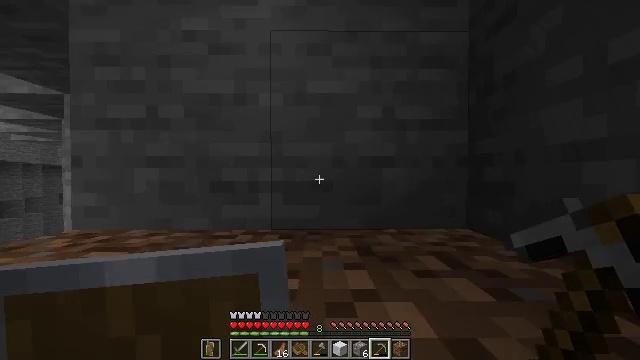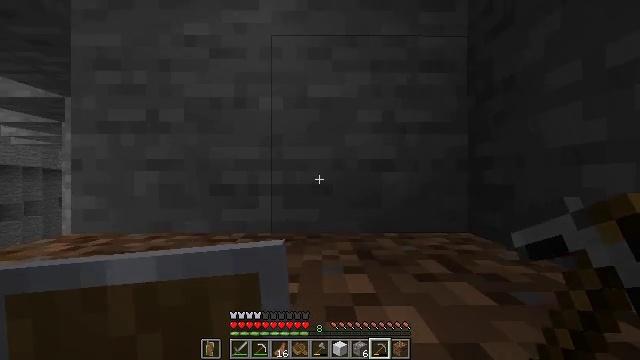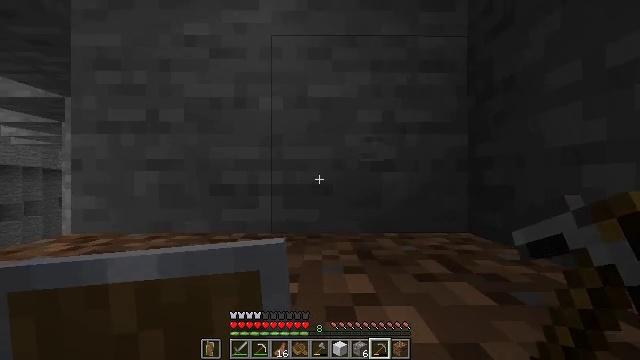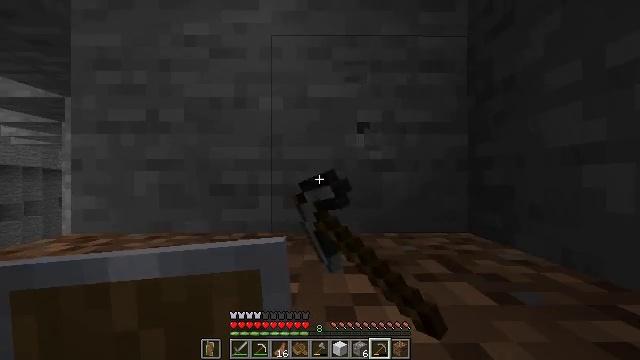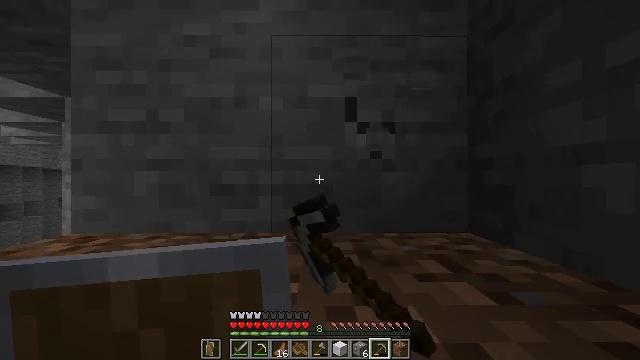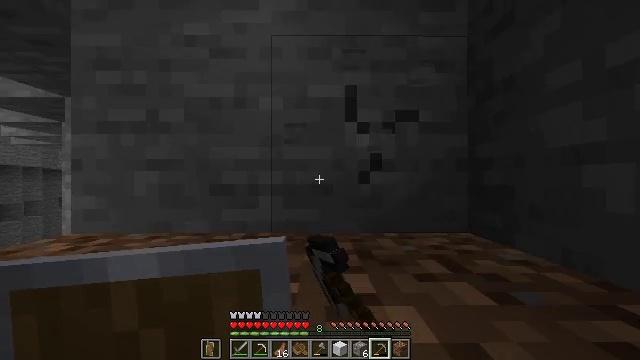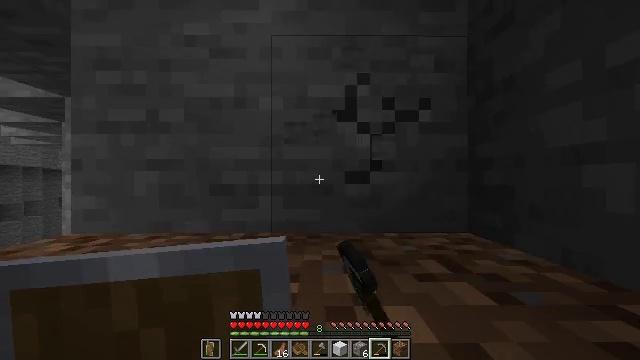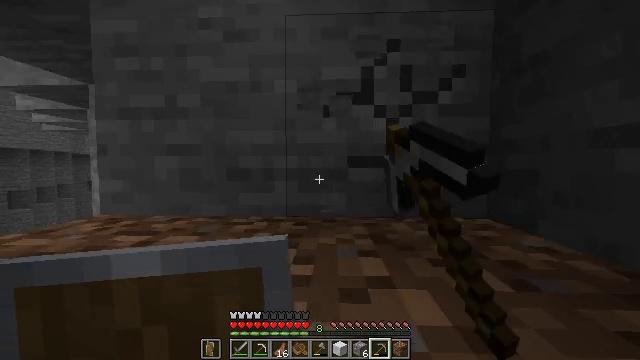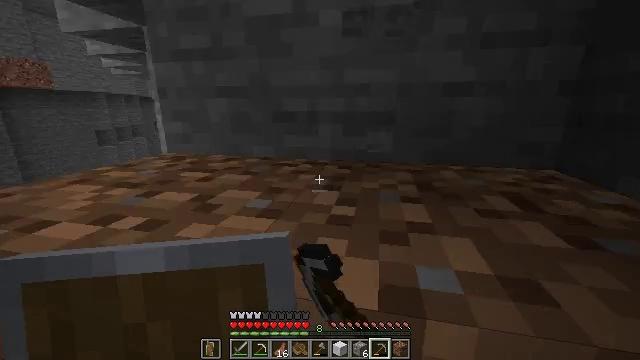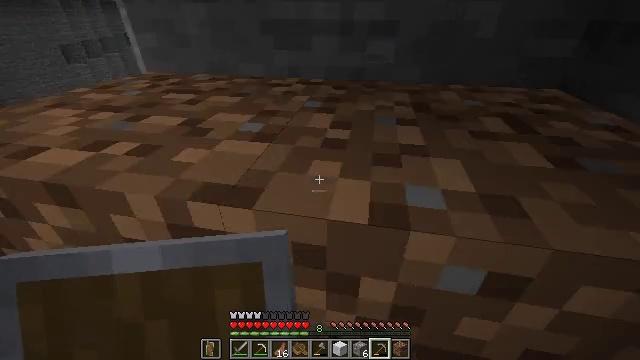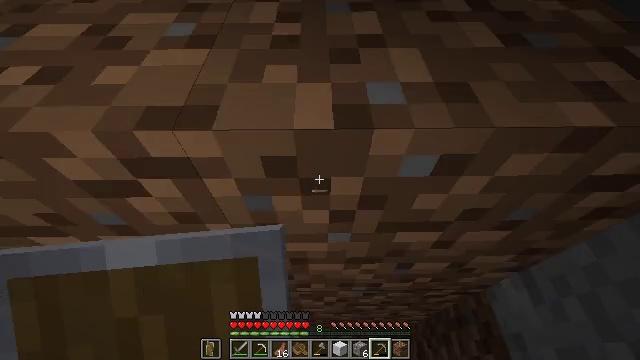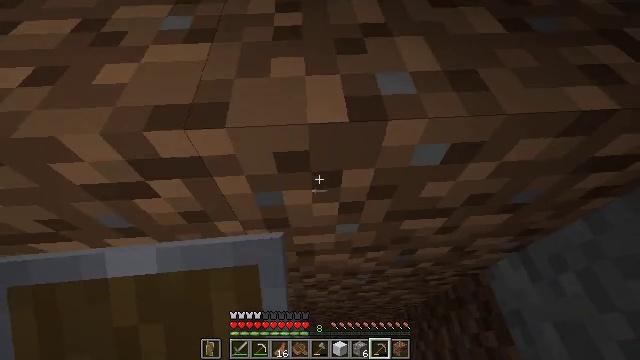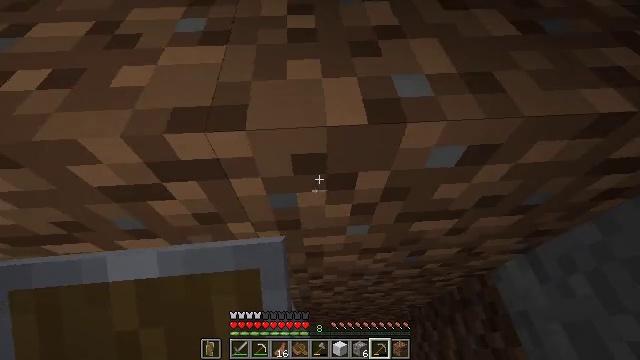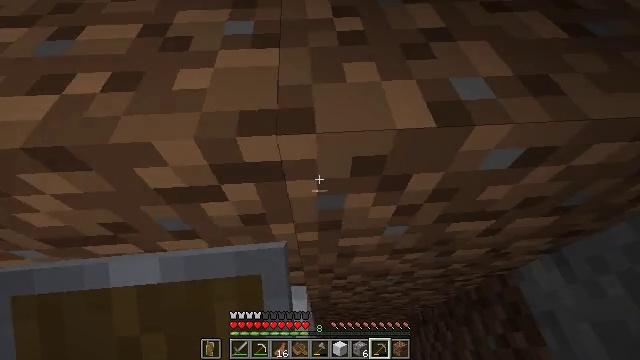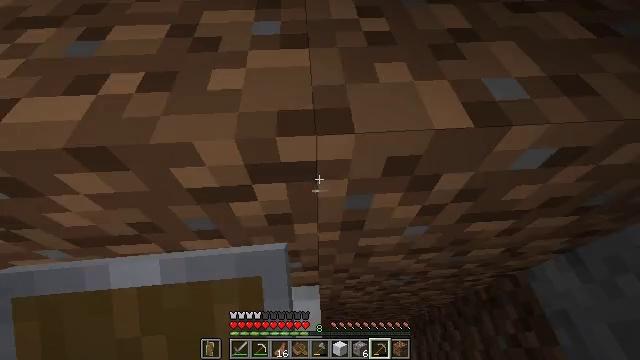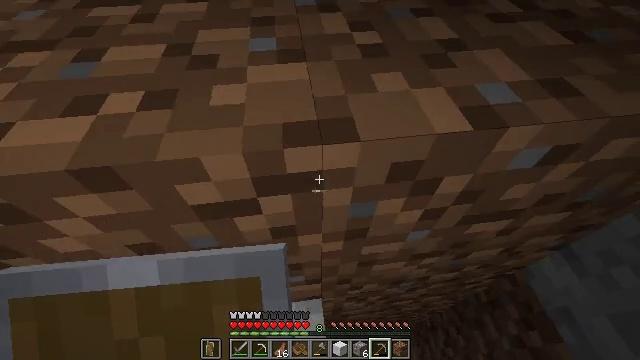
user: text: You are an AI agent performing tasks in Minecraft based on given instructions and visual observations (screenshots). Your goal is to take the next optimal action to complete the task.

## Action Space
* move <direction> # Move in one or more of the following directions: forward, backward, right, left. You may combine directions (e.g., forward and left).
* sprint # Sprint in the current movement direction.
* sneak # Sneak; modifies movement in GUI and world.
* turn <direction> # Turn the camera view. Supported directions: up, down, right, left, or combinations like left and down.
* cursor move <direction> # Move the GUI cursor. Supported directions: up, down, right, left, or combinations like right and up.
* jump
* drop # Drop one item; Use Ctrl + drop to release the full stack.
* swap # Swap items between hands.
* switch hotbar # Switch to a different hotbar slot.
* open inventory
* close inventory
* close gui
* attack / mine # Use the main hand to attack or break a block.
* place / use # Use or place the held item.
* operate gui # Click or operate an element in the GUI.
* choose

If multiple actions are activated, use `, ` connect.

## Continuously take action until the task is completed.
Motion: motion action
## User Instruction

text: Mine the white wool block.
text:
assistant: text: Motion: sneak
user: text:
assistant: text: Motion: sneak, attack / mine
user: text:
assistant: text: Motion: sneak, attack / mine
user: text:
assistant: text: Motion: sneak, attack / mine
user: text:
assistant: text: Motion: sneak, attack / mine
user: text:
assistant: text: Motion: sneak, attack / mine
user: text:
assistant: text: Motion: sneak, turn left and down, attack / mine
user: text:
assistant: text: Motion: sneak, turn left and down
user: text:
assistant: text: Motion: sneak, turn right and down
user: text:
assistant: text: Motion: move left, sneak, turn right and down
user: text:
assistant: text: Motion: move left, sneak, turn right and down
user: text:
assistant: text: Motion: move left, sneak
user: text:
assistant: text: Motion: move left, sneak
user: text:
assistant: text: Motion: move left, sneak
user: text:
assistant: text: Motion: sneak, turn right and up
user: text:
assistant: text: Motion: move back, sneak, turn right and up
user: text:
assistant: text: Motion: move back, sneak, turn right
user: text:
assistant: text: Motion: move back, sneak, turn right
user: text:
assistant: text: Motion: move back, sneak, turn right
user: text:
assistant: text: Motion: move back, sneak, turn right and up
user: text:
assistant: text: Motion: move back, sneak, turn right and up
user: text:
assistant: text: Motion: move back, sneak, turn right and up
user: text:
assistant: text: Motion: move back and move right, sneak, turn left and up
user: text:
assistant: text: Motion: move back and move right, sneak, turn left and up
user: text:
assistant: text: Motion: move back and move right, sneak, turn left and up
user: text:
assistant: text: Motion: move back and move right, sneak, turn left and up
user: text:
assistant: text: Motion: move back and move right, sneak, turn left and up
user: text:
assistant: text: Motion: move back and move right, sneak, turn left and up
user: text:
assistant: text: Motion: move back, sneak
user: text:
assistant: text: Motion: move back, sneak